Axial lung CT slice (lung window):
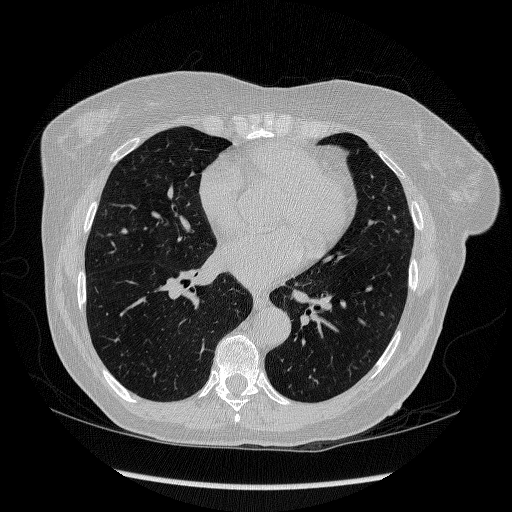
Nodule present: no